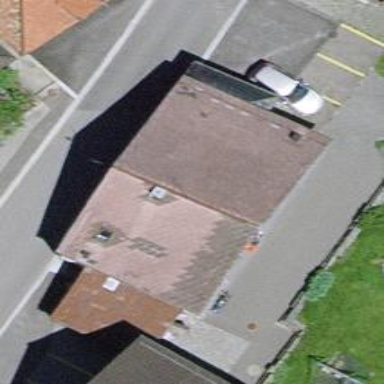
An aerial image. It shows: Restaurant.